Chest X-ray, PA view. Patient: 31 years old, sex F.
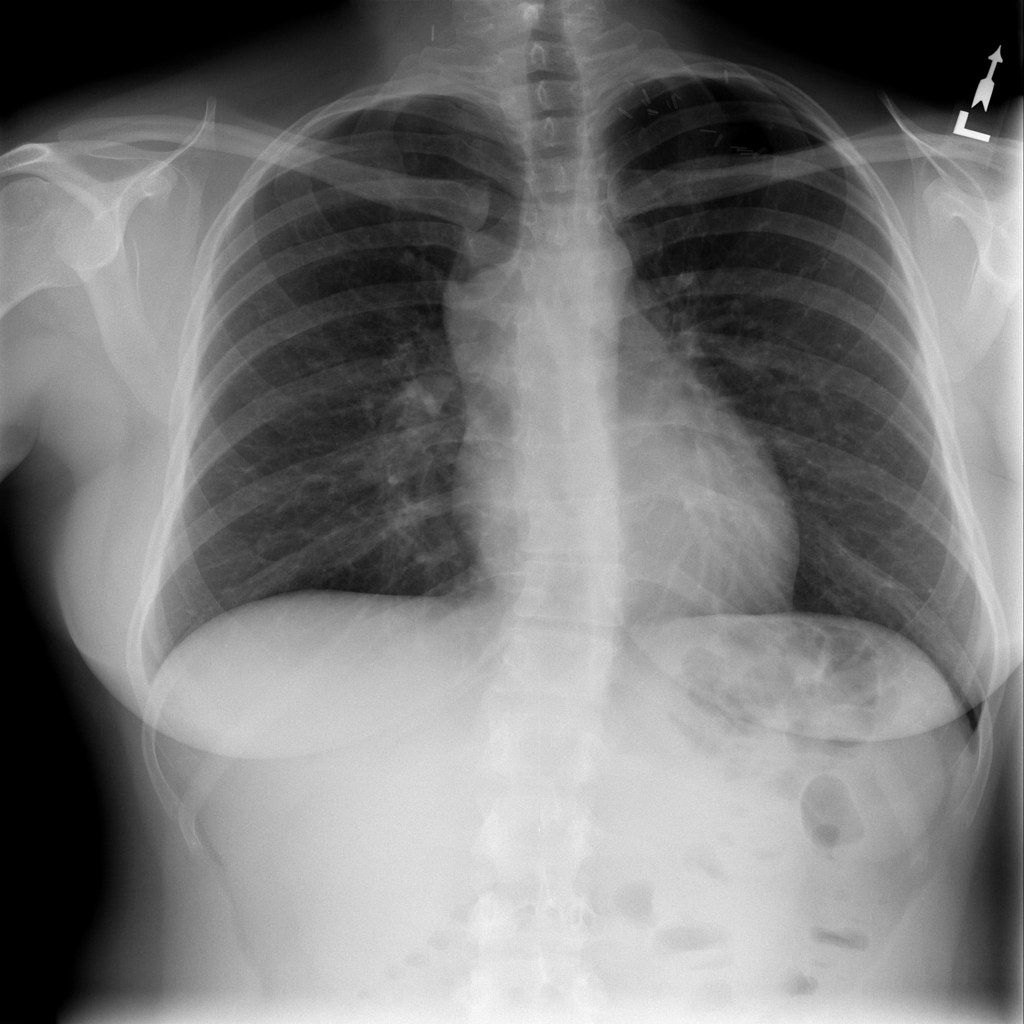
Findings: No Finding